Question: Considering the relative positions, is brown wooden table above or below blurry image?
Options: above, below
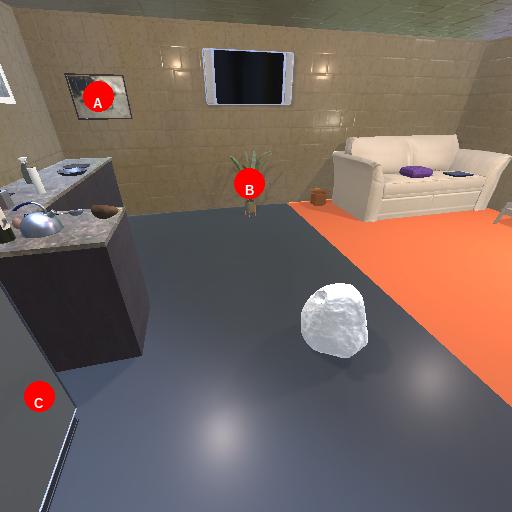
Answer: above